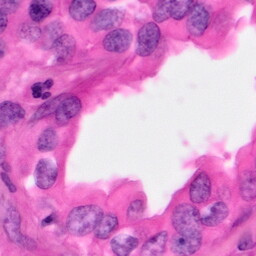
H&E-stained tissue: Pancreatic